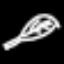
Label: leaf